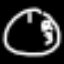
Label: clock